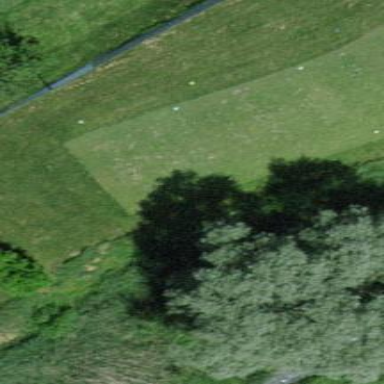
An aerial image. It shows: Golf tee area covered with grass.